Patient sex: M
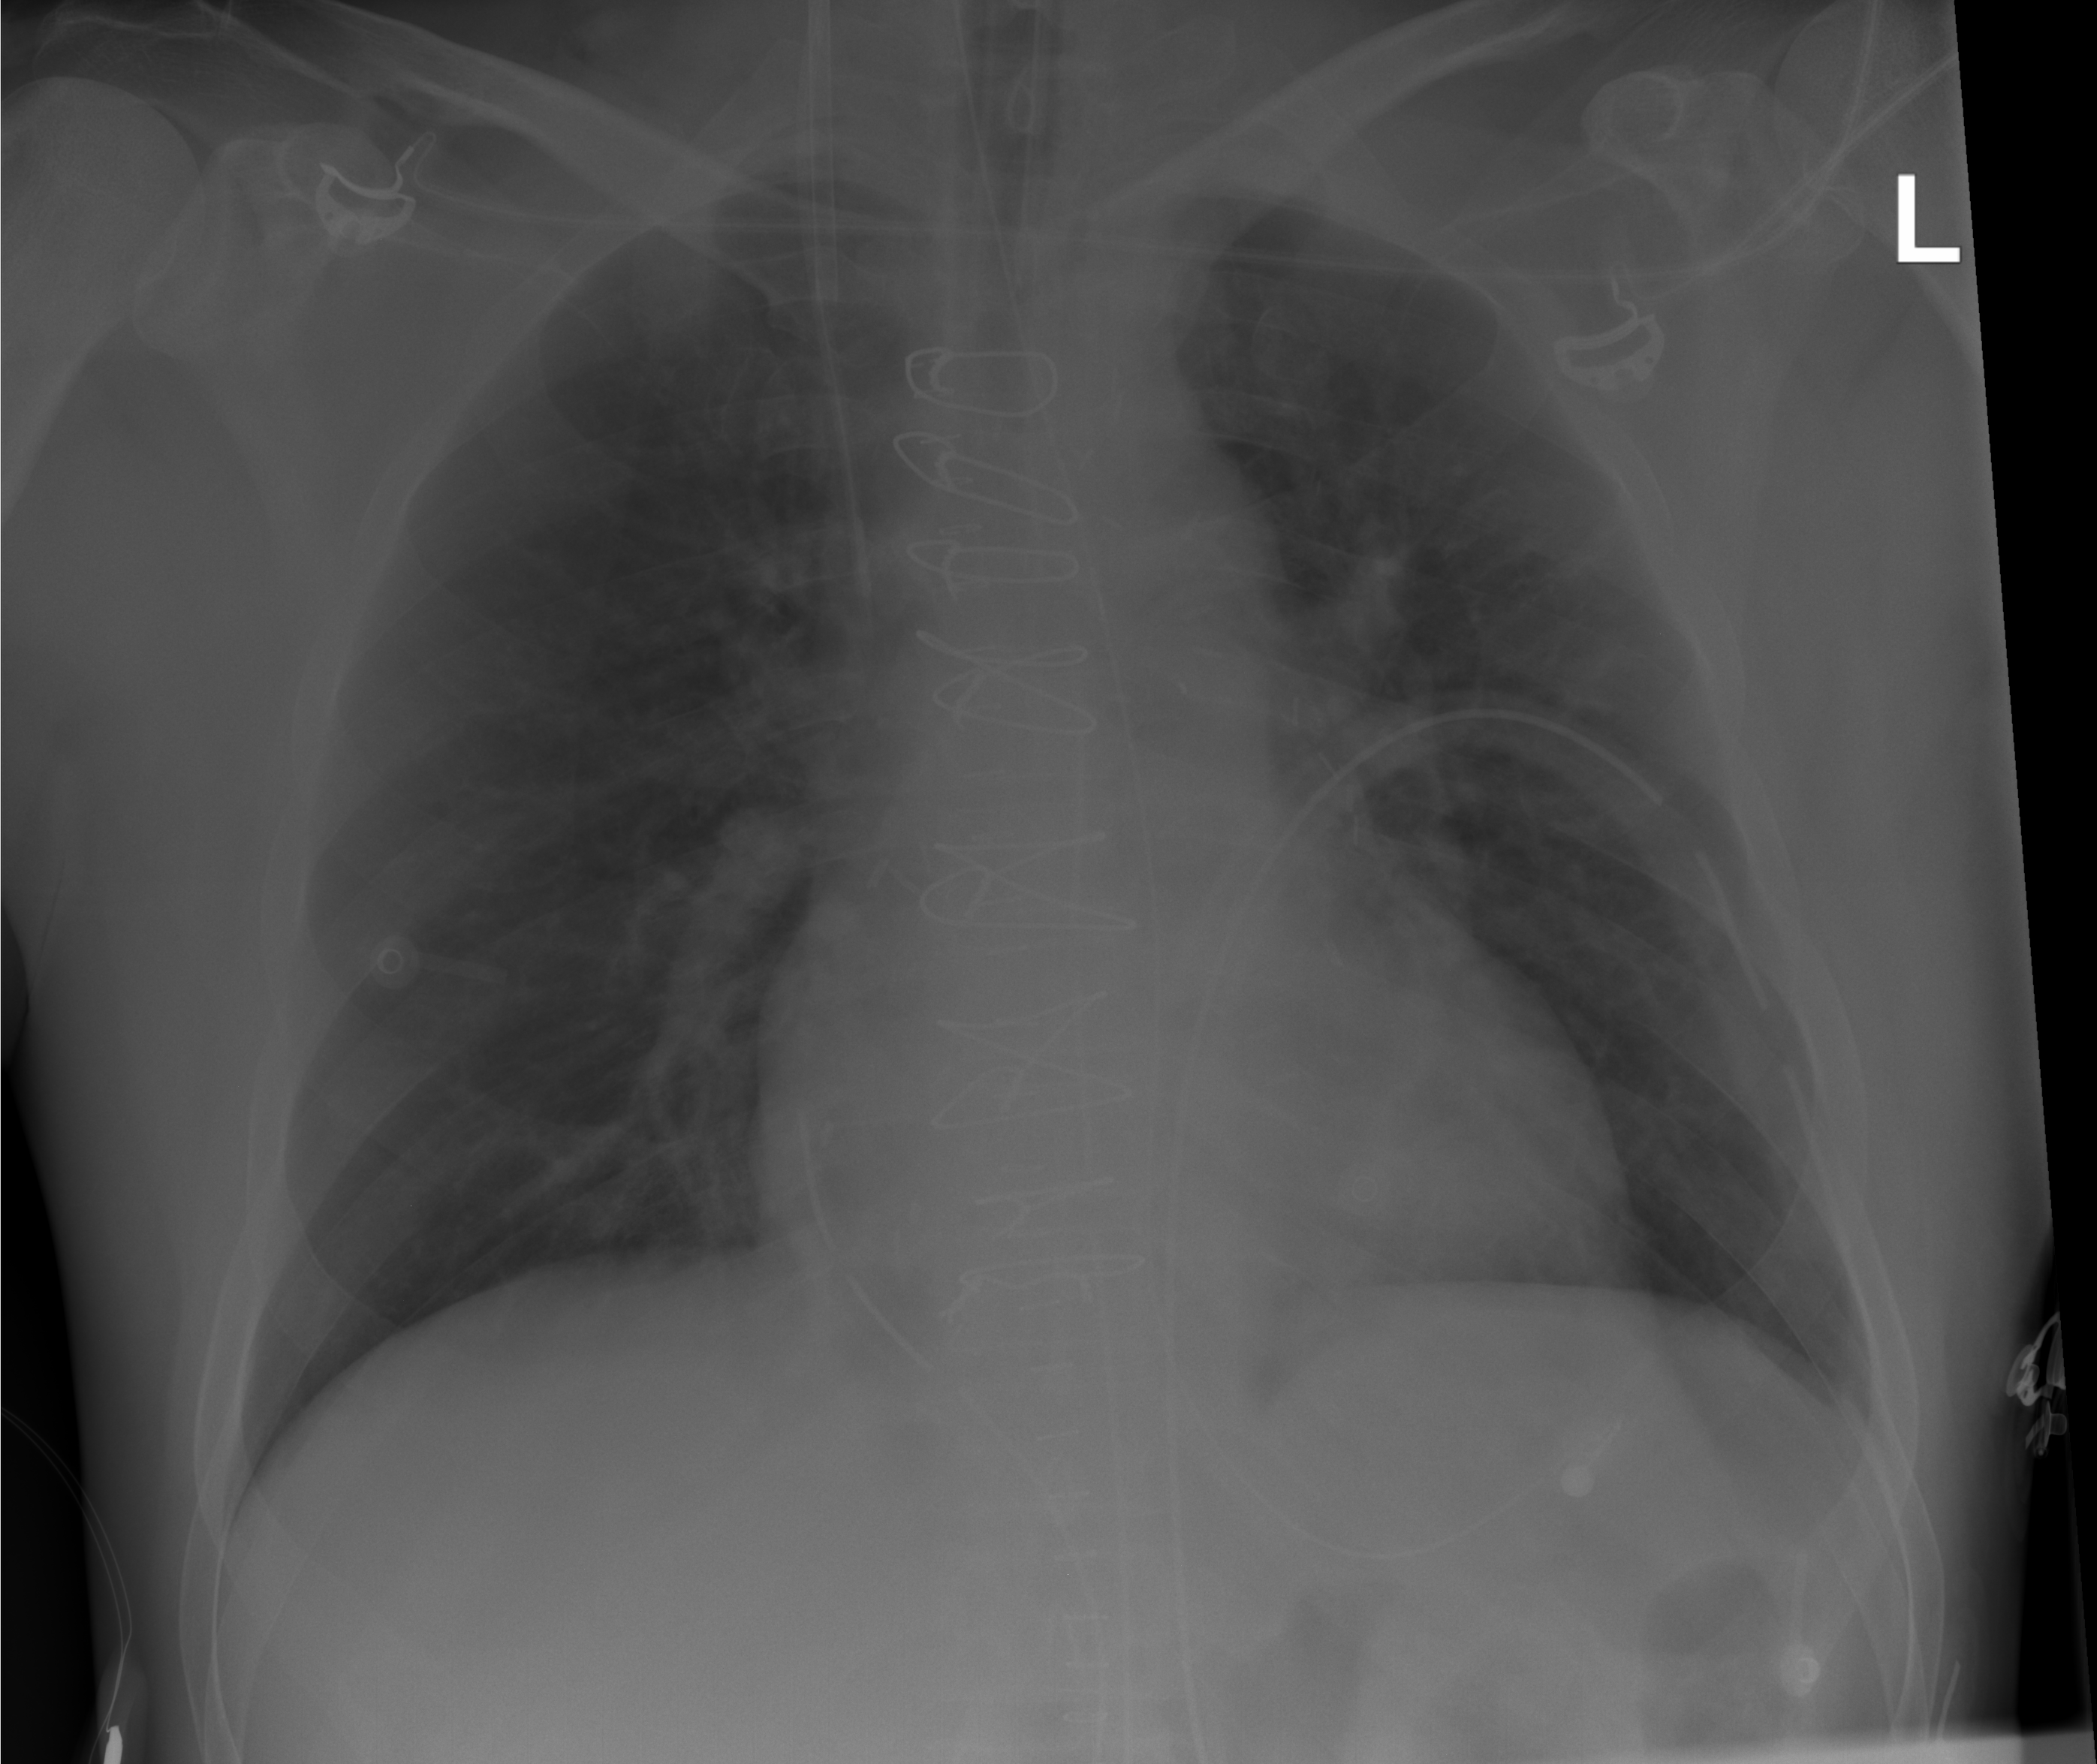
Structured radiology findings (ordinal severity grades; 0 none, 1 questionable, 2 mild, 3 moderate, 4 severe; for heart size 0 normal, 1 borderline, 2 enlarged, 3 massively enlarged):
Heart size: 0
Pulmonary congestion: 0
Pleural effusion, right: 0
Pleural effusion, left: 0
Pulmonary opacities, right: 0
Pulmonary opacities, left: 1
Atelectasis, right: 0
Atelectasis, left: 0